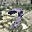
Label: 7